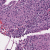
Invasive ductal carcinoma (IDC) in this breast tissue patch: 1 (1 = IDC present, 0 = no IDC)